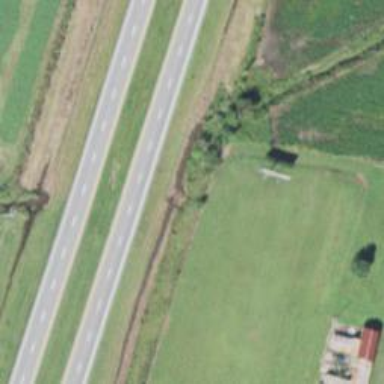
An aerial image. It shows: Culvert tunnel.